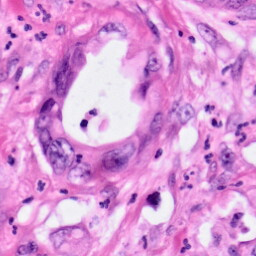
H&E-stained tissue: Pancreatic